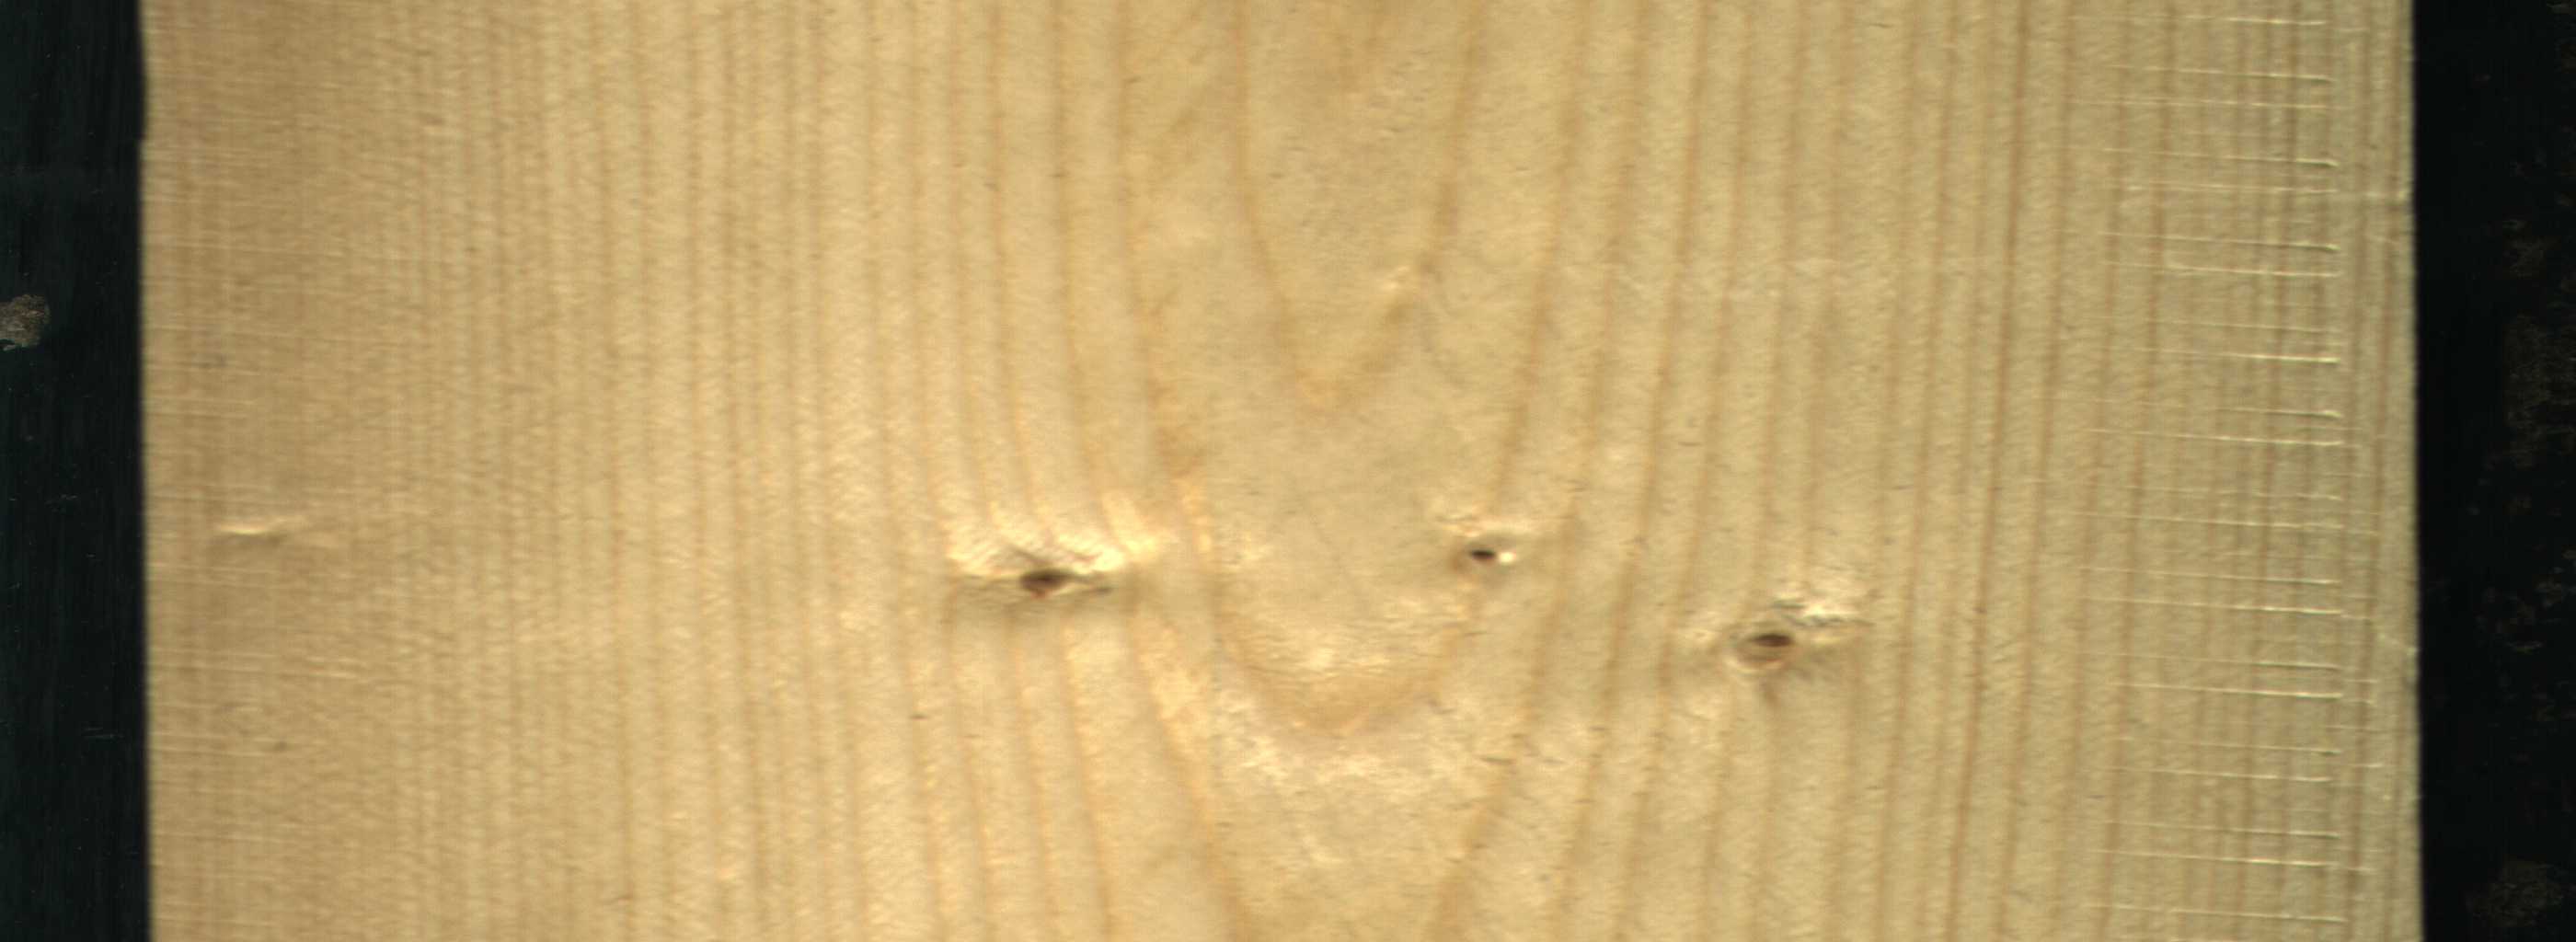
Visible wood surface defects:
Live_Knot
Live_Knot
Live_Knot